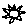
Label: sun